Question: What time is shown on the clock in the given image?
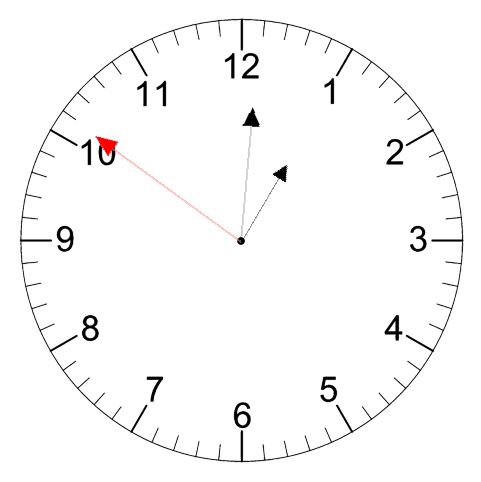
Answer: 01:00:51